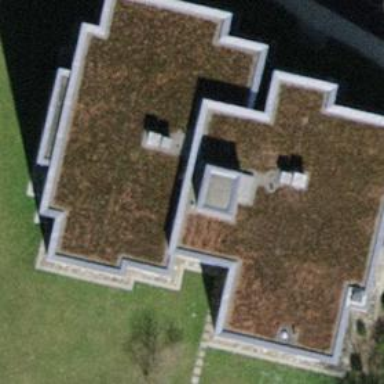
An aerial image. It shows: Flat roofed building.